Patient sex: M
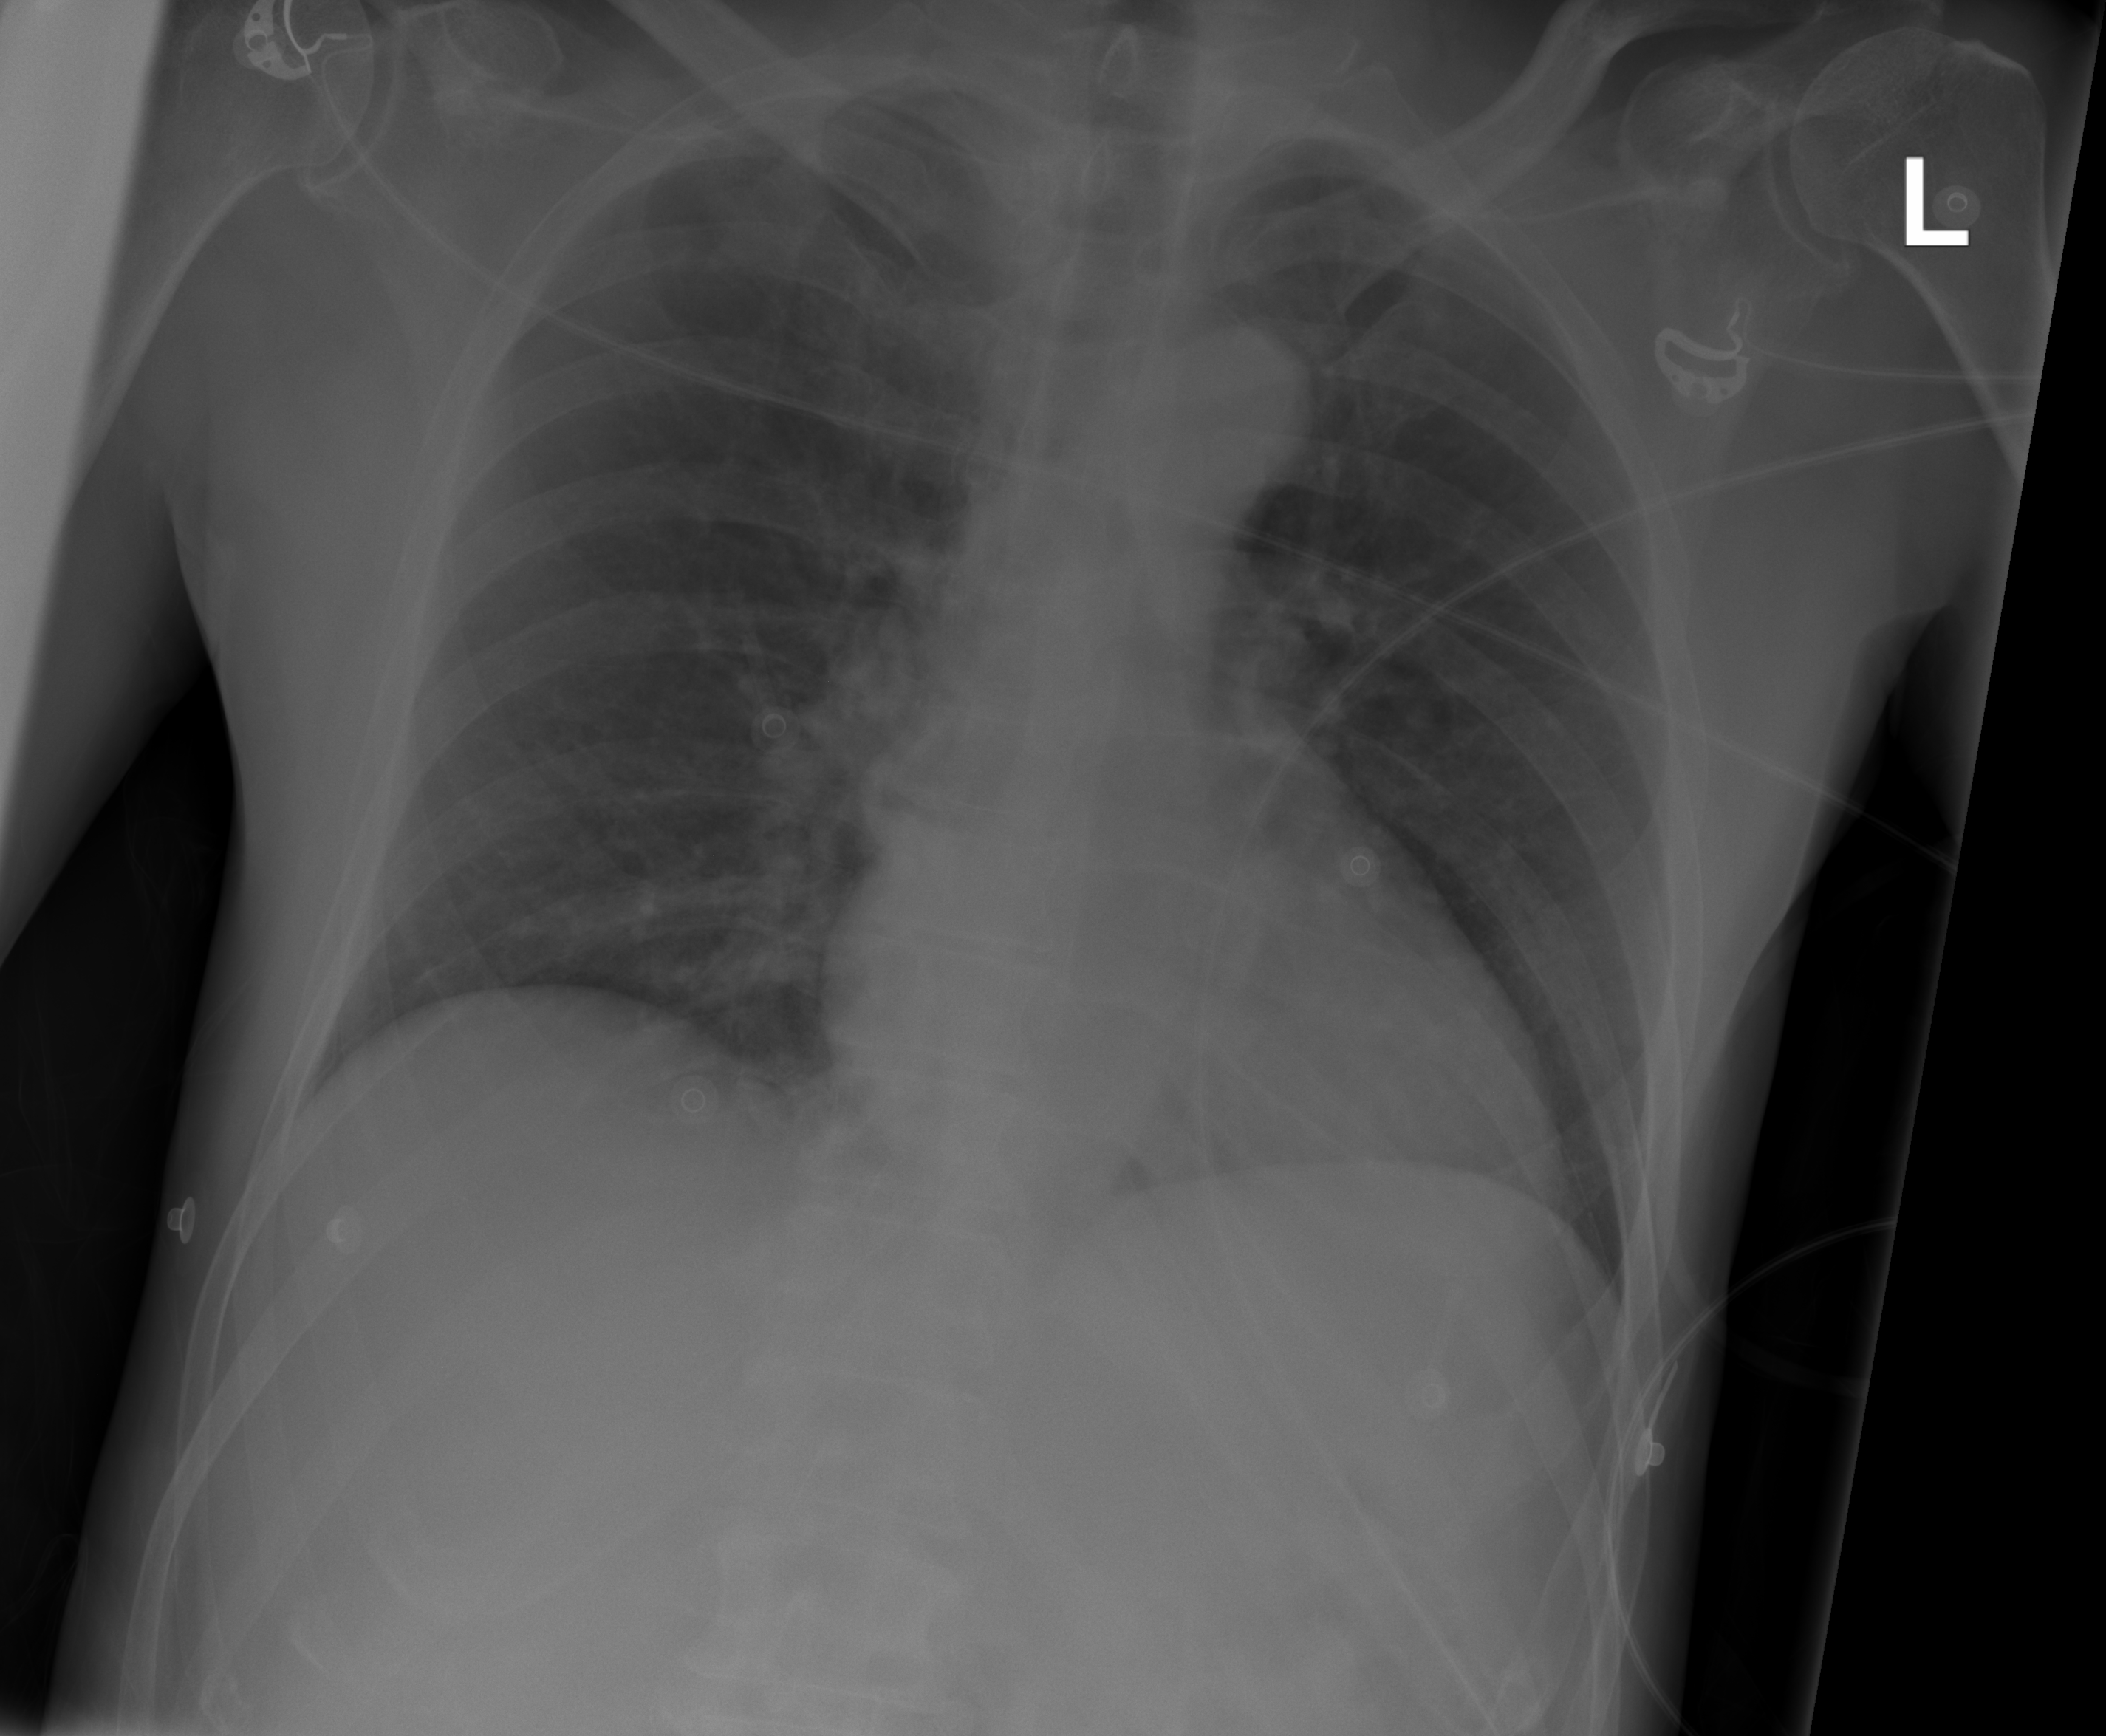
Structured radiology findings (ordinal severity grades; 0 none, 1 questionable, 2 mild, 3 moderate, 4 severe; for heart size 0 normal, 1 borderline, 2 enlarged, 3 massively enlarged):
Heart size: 1
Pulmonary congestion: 1
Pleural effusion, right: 0
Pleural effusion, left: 0
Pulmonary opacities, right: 0
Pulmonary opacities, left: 0
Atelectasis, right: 0
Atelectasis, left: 0